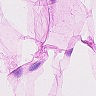
Metastatic tissue present: no